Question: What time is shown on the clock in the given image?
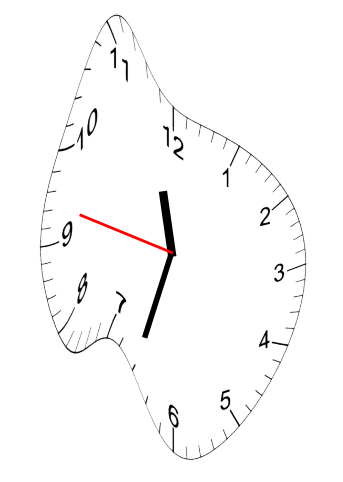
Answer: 11:32:47